九年级 · 度量几何学
如图, 四边形 $A B C D$ 是 $\odot O$ 的内接四边形, 若 $\angle D=3 \angle B$, 则 $\angle B$ 等于 ( )
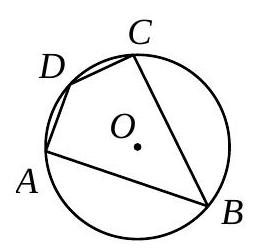
A. $30^{\circ}$   B. $36^{\circ}$   C. $45^{\circ}$   D. $60^{\circ}$
答案: C